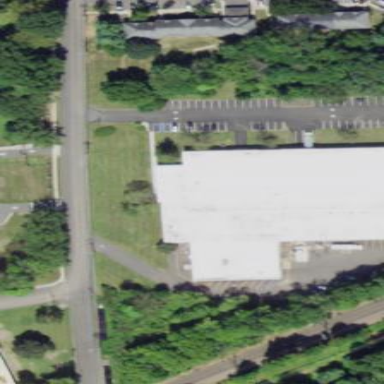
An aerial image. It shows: Industrial building with flat roof.